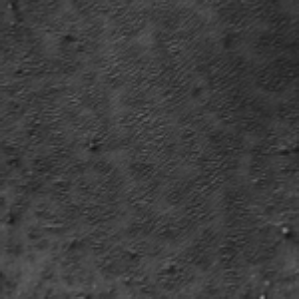
Label: frost